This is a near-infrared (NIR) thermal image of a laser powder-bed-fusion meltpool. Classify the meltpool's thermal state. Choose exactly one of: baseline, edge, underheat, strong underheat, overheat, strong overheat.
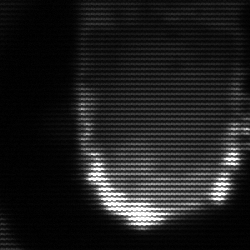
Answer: baseline